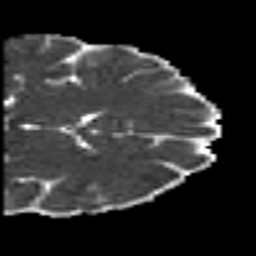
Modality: MD
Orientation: coronal
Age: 19
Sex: male
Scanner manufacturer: siemens
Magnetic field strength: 3 T
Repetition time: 7 s
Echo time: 0.0926 s